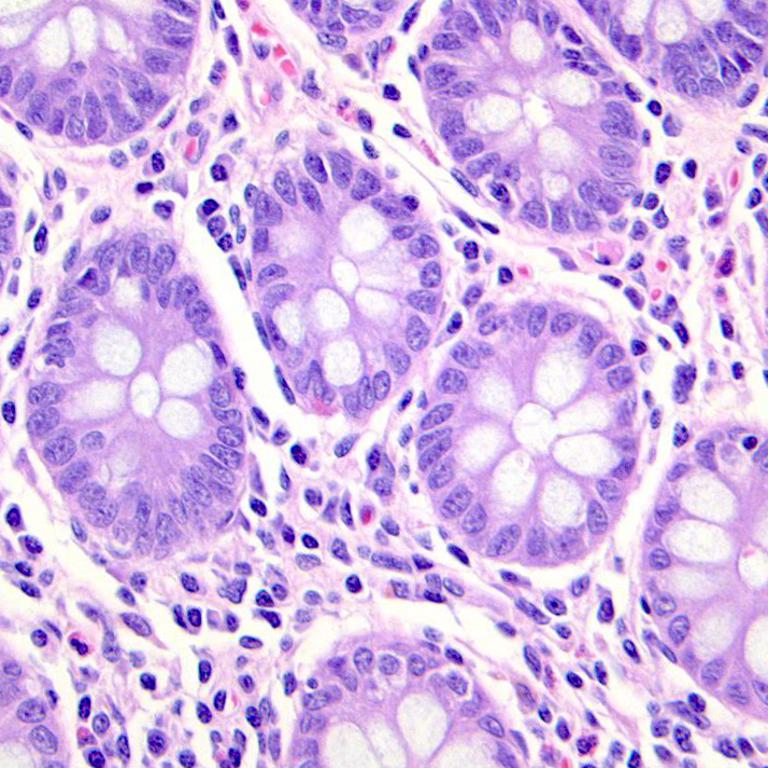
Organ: colon
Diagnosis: benign